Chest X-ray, PA view. Patient: 54 years old, sex F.
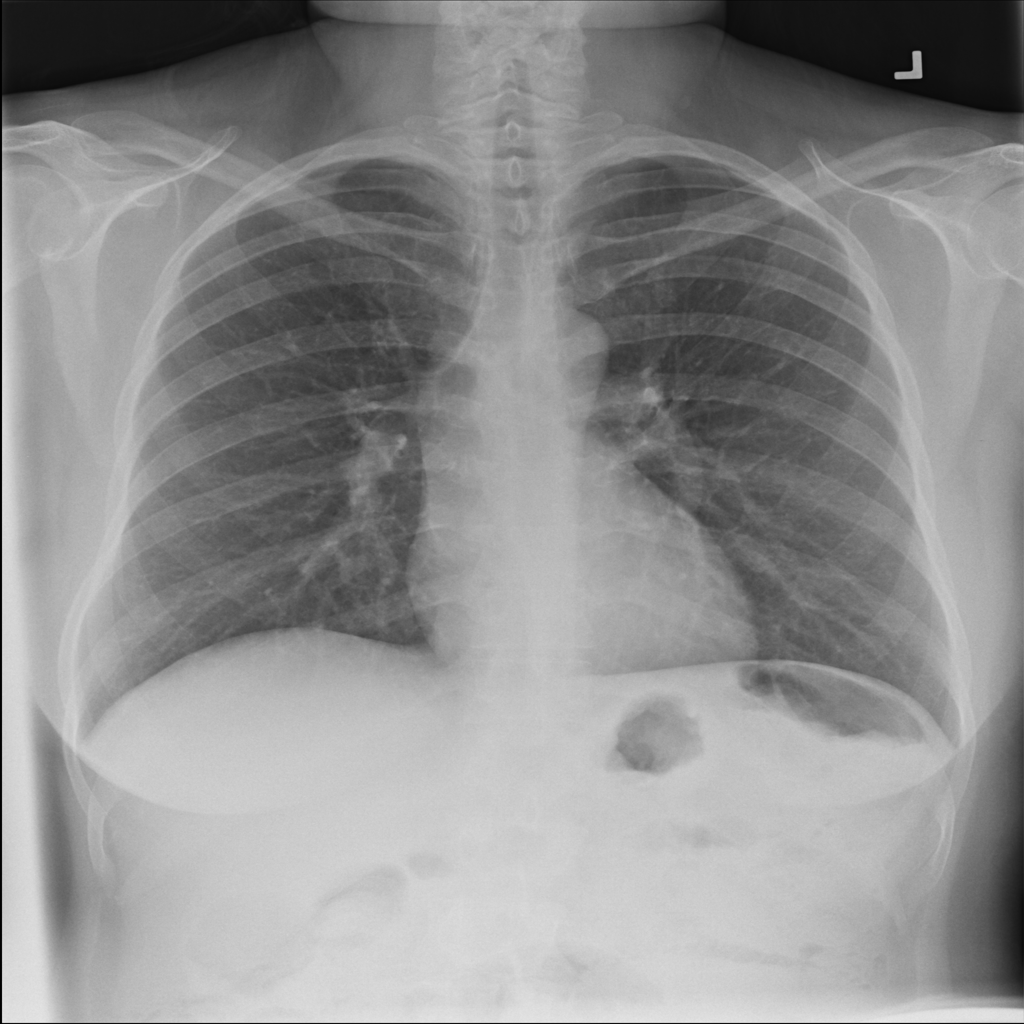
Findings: No Finding